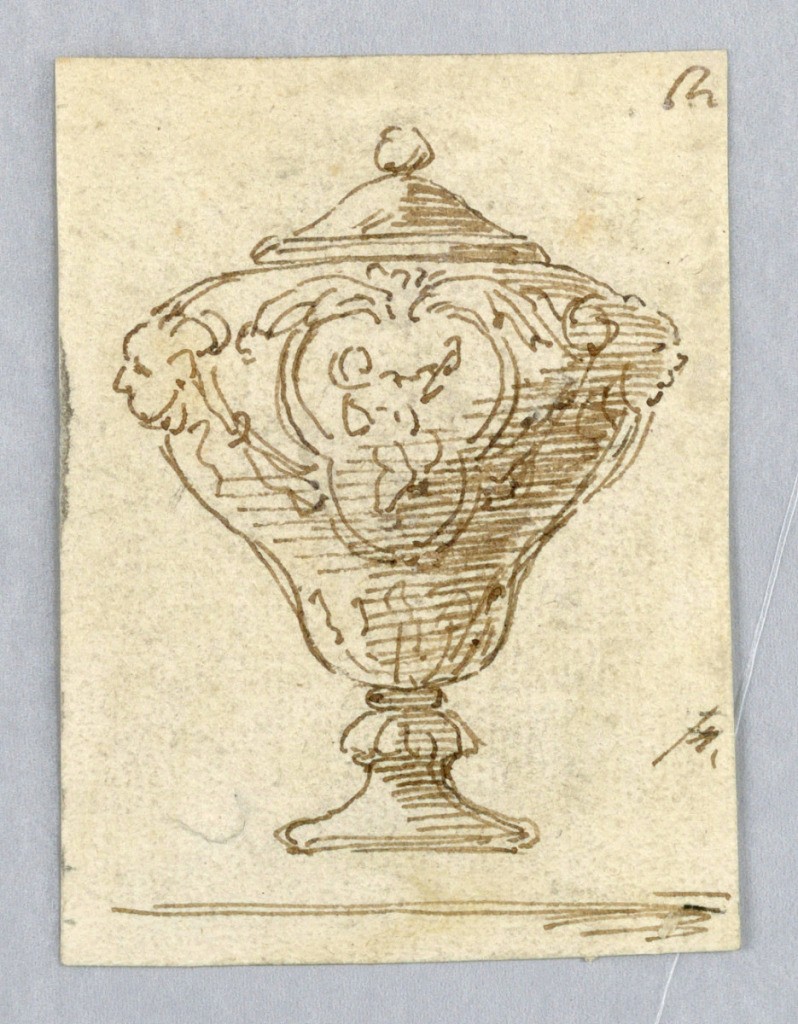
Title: Design for a Vase
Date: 1810–1830
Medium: Graphite, pen and black ink on paper
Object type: Drawing
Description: Loose sketch showing the elevation of a footed vase decorated with two masks.